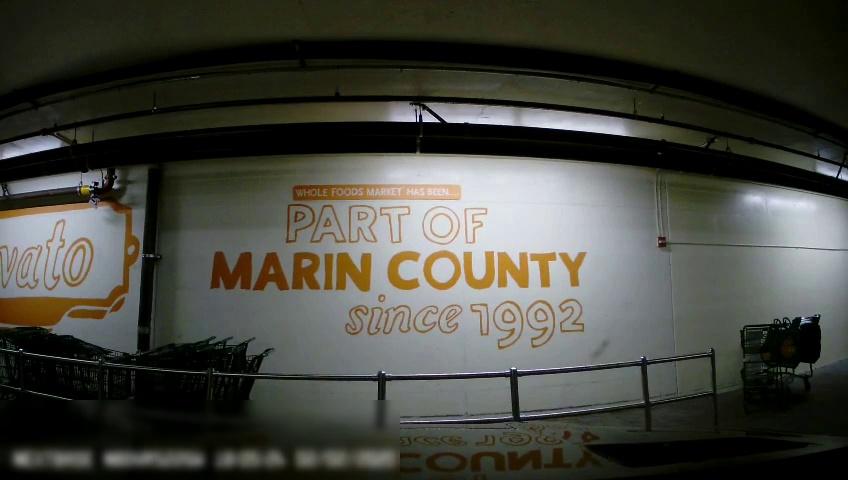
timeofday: Dusk/Dawn/Twilight
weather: Other